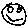
Label: smiley face